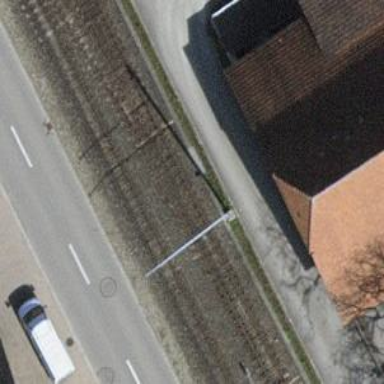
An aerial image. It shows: Narrow-gauge railway siding with electrified contact lines. It has one track.